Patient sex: M
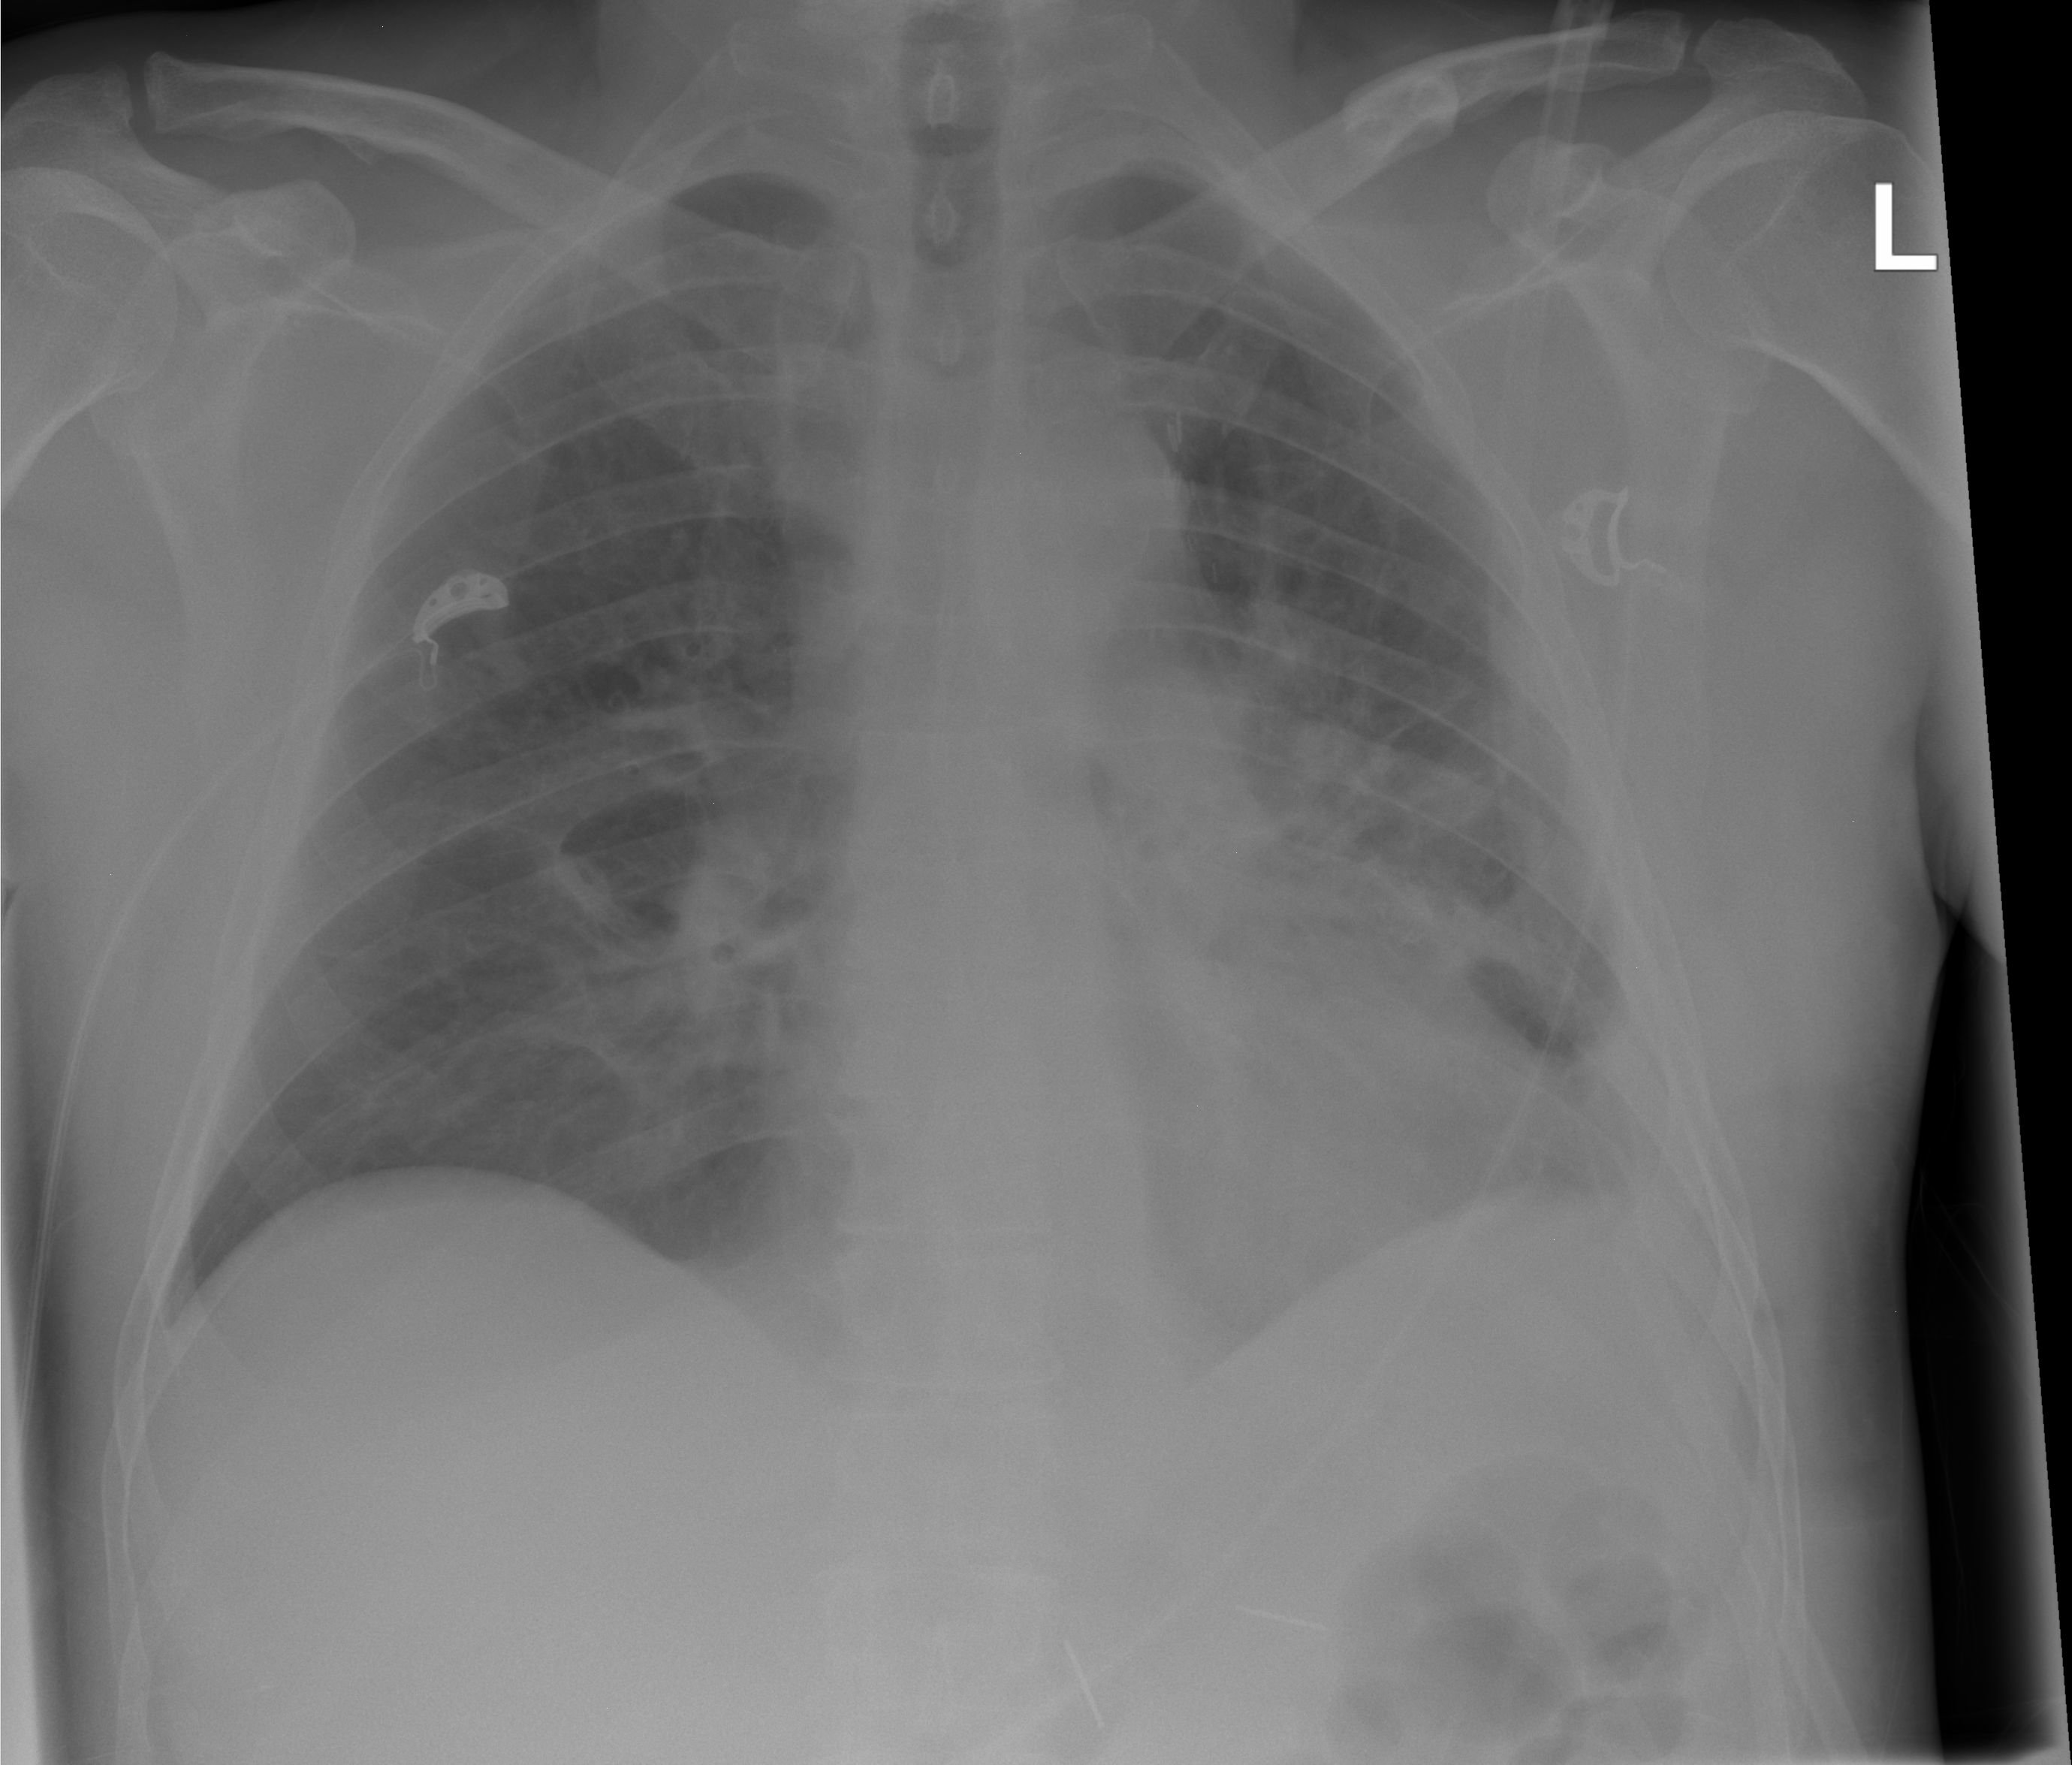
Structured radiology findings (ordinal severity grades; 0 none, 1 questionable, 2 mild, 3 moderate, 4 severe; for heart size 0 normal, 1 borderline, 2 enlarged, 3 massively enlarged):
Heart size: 0
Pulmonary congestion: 2
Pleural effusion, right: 0
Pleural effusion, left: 2
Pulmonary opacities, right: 1
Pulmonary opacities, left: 1
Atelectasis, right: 2
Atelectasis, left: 2